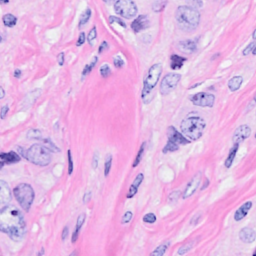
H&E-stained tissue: Breast